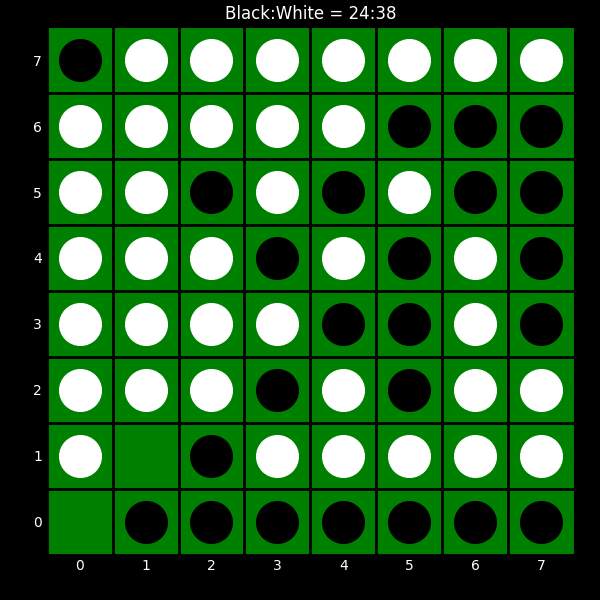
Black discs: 24
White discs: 38